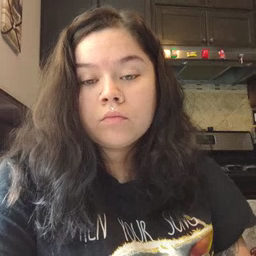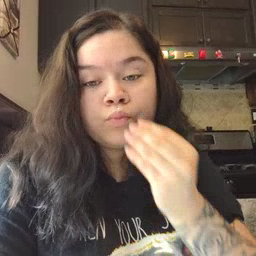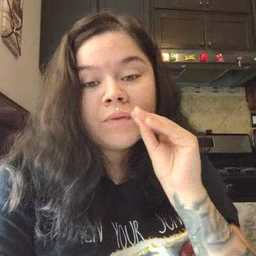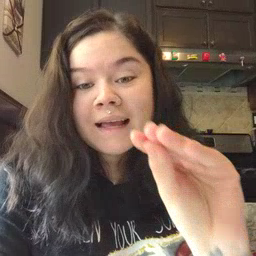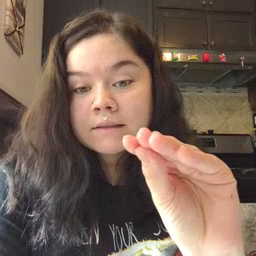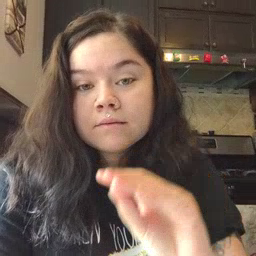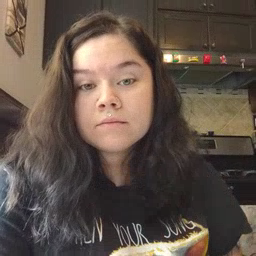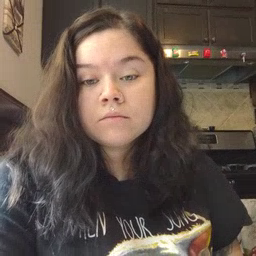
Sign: kiss